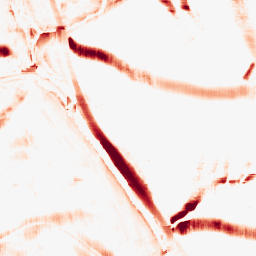
Category: morphological
Decomposition family: morphological_square
Decomposition parameters: operation: opening
size: 20
Upsampling method: sinc_hamming
Upsampling parameters: scale: 2
kernel_size: 16
Upsampling scale: 2